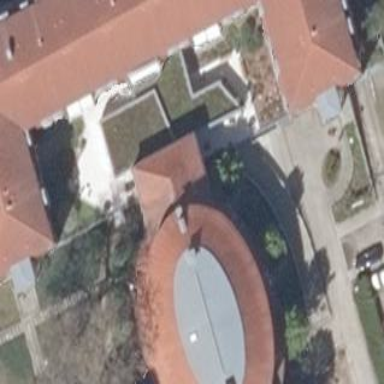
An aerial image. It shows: Dome-shaped building with red roof made of roof tiles.